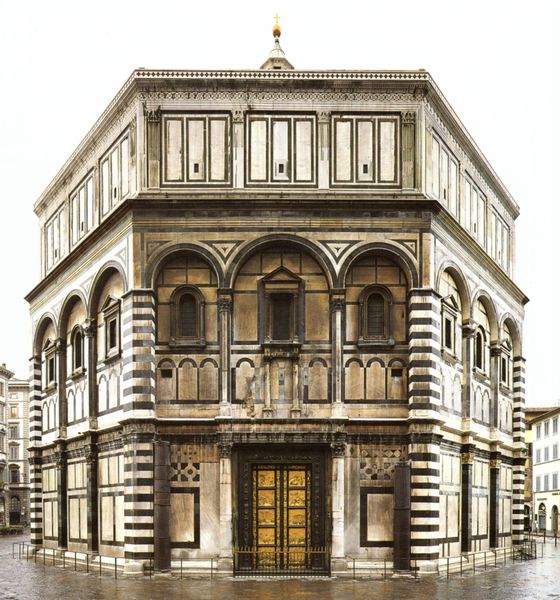
Titel: Baptisterium (Florenz)
Standort: Florenz, Baptisterium (EU - I - Toskana)
Schlagwörter: himmel, weiß, stadt, braun, fenster, schwarz, straße, säulen, tür, gebäude, haus, architektur, nass, gold, drei, bogen, fassade, ort, jugendstil, ornamente, gestreift, streifen, flügeltür, geländer, geschlossen, tor, regen, eingang, vergoldet, kreuz, dom, geometrisch, sims, rundbögen, florenz, verschlossen, zebra, goldenes tor